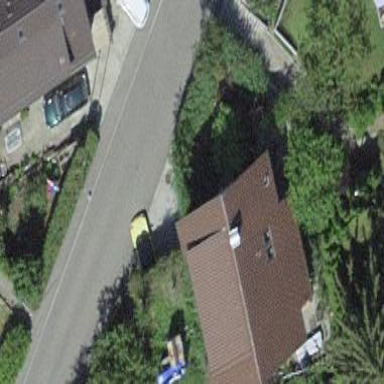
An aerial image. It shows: Detached residential building with gabled roof.